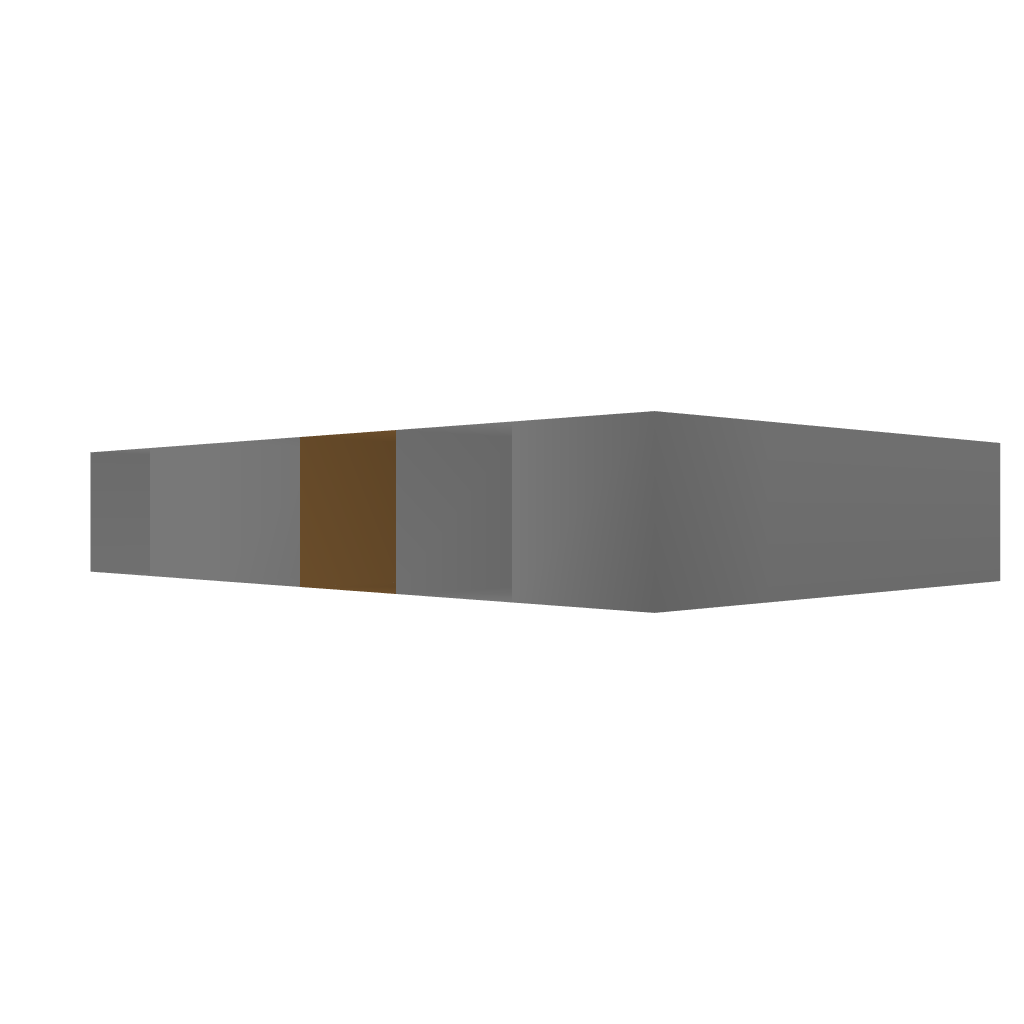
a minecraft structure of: BlockSwaper bad low quality